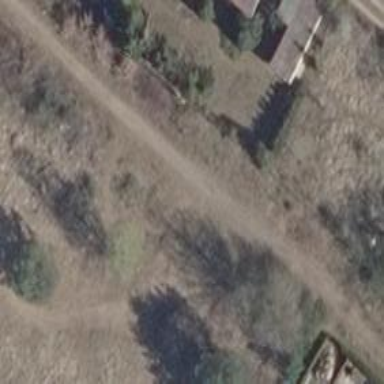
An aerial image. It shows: Path with grade 5 tracktype.